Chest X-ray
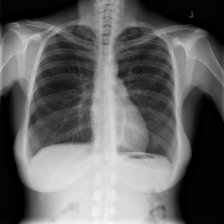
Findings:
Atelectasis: positive
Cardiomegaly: negative
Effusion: negative
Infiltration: negative
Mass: negative
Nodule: negative
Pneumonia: negative
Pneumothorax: negative
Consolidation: negative
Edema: negative
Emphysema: negative
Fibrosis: negative
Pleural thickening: negative
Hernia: negative